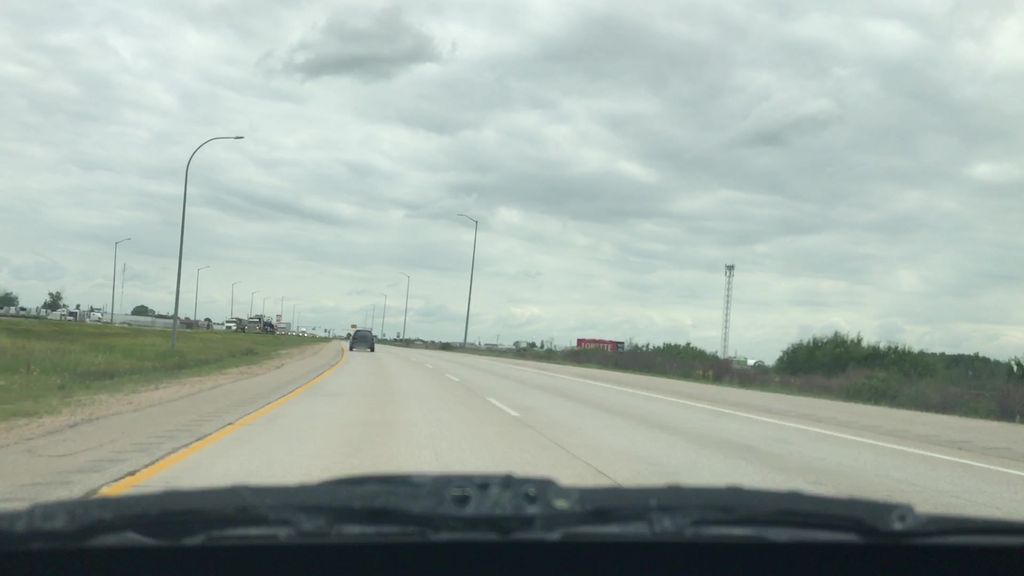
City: winnipeg